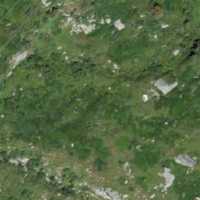
EUNIS habitat code: 31
Species observed at this site:
Botrychium lunaria